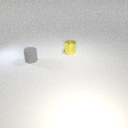
small yellow metal cylinder behind small gray rubber cylinder